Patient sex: M
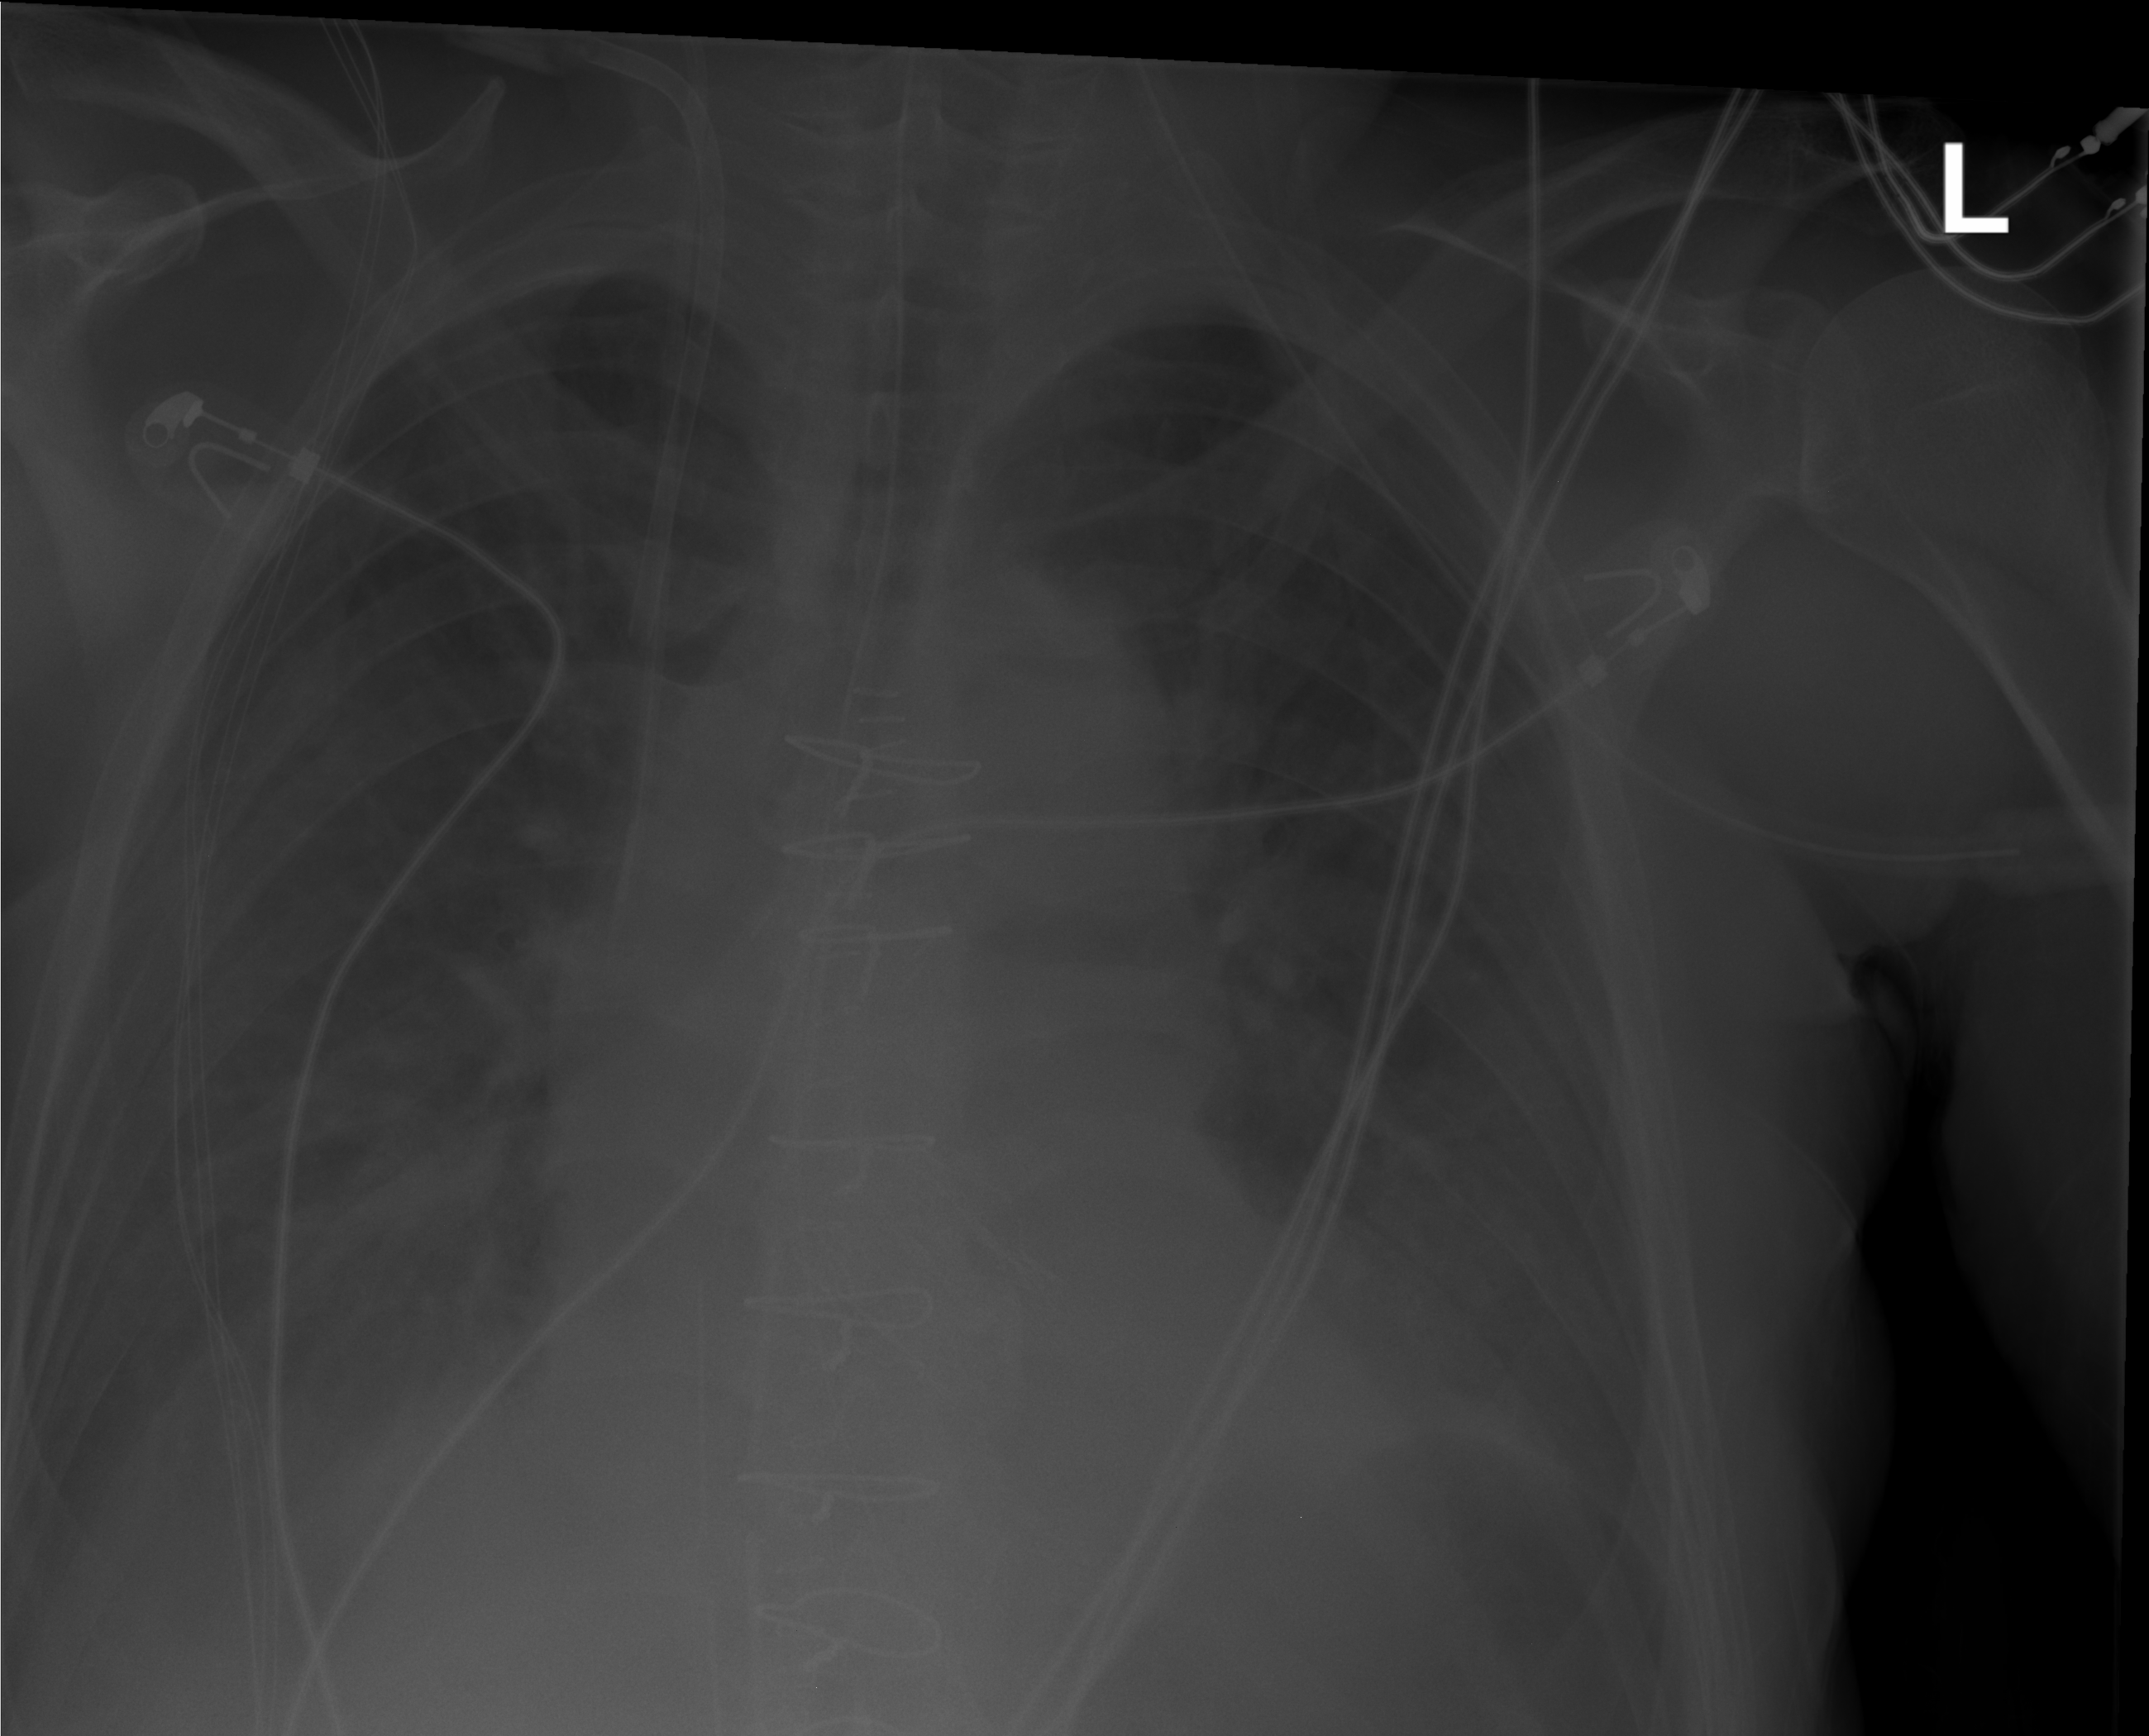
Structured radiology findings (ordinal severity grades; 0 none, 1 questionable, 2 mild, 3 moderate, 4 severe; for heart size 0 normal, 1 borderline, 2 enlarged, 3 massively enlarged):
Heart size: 0
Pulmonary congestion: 2
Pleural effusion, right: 2
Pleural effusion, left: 2
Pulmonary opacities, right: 2
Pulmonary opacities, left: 2
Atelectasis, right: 0
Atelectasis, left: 0